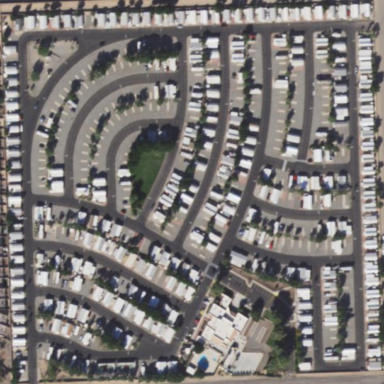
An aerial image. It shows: Residential area known as trailer park.